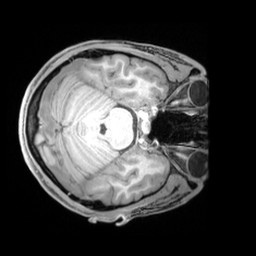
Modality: T1w
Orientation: axial
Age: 21
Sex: male
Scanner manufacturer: siemens
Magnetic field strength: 3 T
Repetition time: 1.97 s
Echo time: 0.00206 s